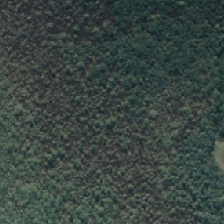
Land cover: deciduous_hardwood